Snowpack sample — Snodgrass Mountain, Crested Butte, Colorado (2/4/25, 12:06 PM MST)
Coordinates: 38.923, -106.968
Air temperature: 35 °F
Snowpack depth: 80 cm
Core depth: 40 cm
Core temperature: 32 °F
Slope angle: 14°, slope face: 78°
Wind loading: low
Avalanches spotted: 0
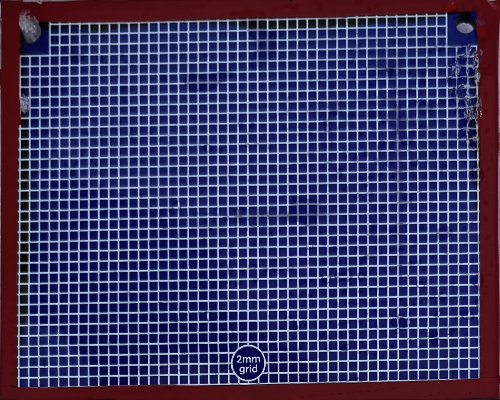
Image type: profile
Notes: No avalanches nearby, unusually warm weather for the last month reported by residents, Collected 25 yards from treeline